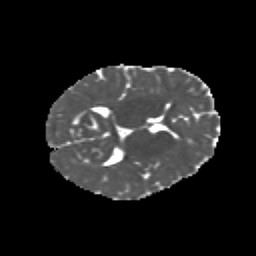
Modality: MD
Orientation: axial
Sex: female
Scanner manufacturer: siemens
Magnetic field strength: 3 T
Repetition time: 5 s
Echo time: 0.0694 s